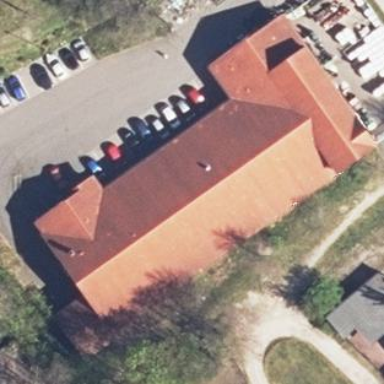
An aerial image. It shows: Building.